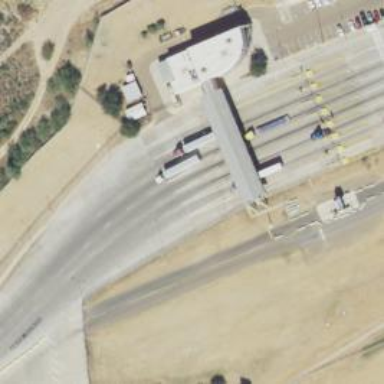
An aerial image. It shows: Border control barrier.